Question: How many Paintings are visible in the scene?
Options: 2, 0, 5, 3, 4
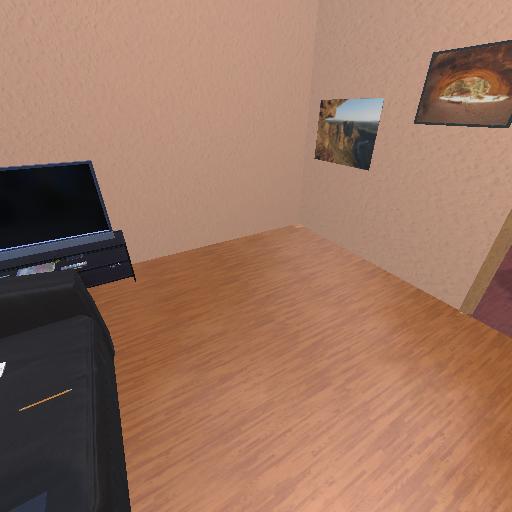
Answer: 2